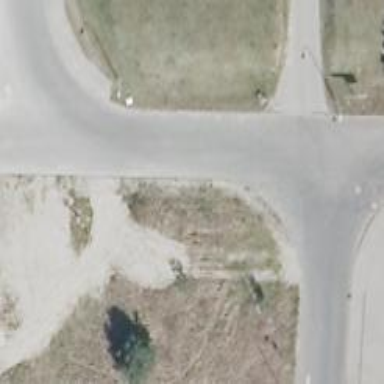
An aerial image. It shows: Unclassified road with smooth left sidewalk.